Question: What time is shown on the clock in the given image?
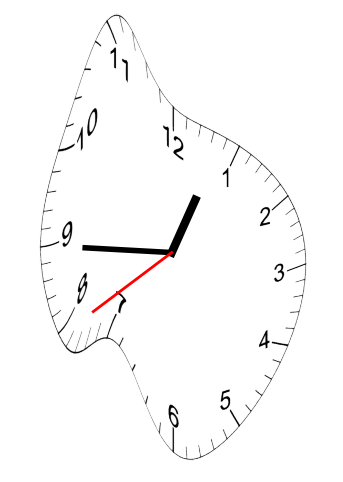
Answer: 12:44:39